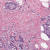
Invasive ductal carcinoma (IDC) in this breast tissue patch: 0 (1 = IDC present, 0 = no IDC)